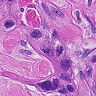
Metastatic tissue present: yes